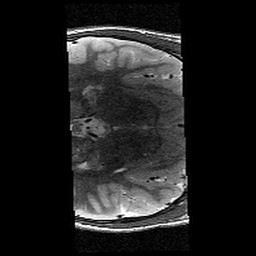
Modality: T2w
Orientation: axial
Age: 12
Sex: male
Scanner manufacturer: siemens
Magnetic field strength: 3 T
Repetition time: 9.23 s
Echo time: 0.067 s